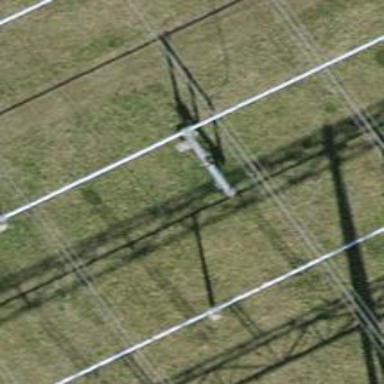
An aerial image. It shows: Switch for power supply.